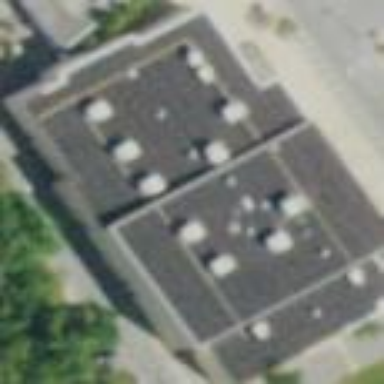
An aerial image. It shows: Cinema building.